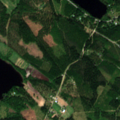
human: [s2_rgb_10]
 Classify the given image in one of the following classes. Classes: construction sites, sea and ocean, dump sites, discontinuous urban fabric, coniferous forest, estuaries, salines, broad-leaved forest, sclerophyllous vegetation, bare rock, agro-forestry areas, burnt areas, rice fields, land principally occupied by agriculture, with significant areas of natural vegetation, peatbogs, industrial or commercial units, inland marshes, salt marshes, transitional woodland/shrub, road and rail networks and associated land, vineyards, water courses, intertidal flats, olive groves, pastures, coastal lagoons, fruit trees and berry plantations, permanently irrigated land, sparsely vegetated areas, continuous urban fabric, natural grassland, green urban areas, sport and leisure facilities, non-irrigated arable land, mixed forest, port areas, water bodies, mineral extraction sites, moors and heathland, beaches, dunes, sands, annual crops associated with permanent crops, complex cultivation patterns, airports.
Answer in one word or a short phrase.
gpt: land principally occupied by agriculture, with significant areas of natural vegetation, coniferous forest, mixed forest, transitional woodland/shrub, water bodies